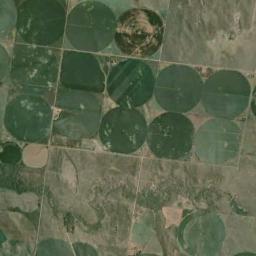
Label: circular_farmland